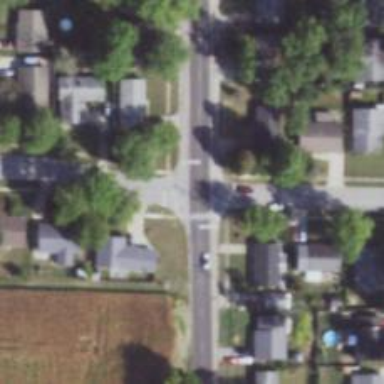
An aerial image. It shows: Road with stop sign.